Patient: sex M, age 65
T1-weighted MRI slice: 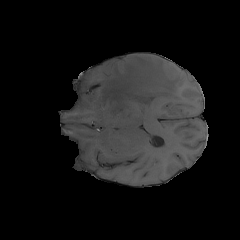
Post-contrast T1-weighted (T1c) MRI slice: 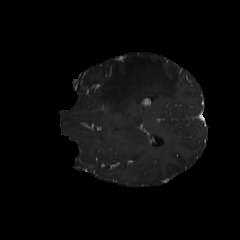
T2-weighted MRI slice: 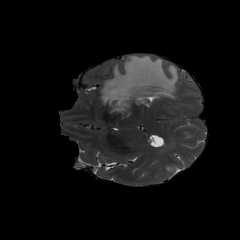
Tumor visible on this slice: yes
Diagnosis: Glioblastoma, IDH-wildtype
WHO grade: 4